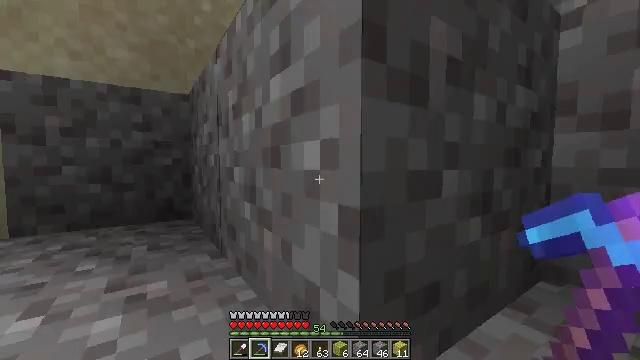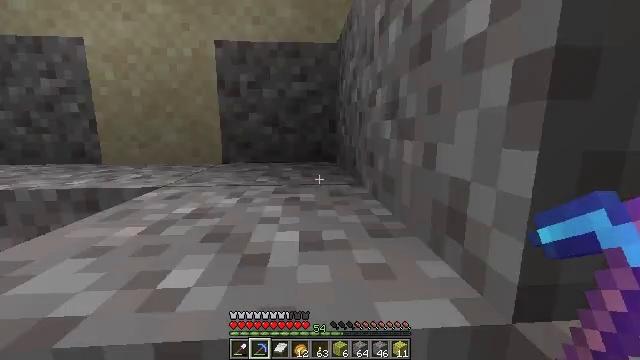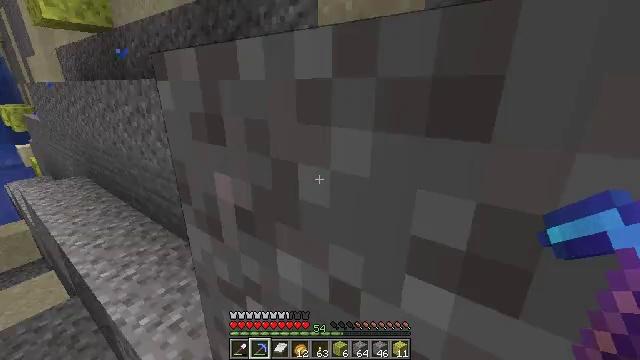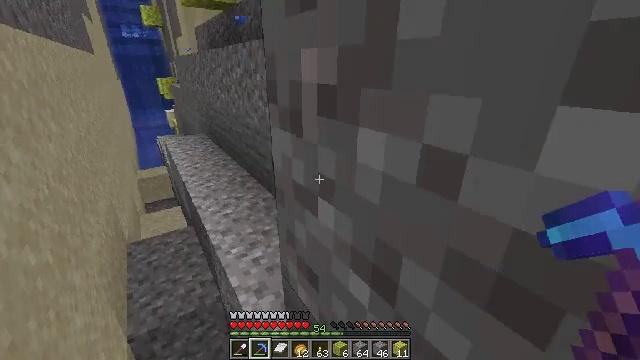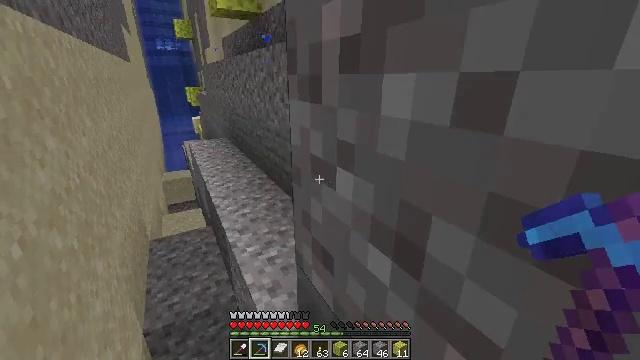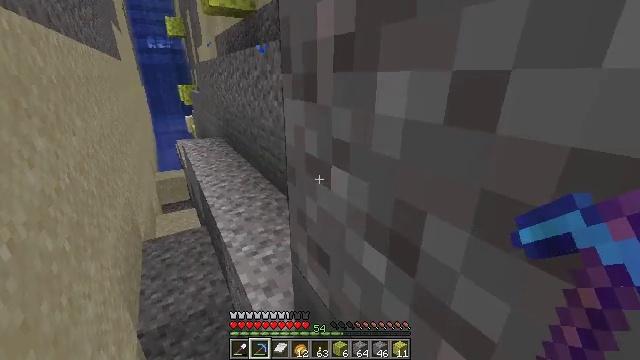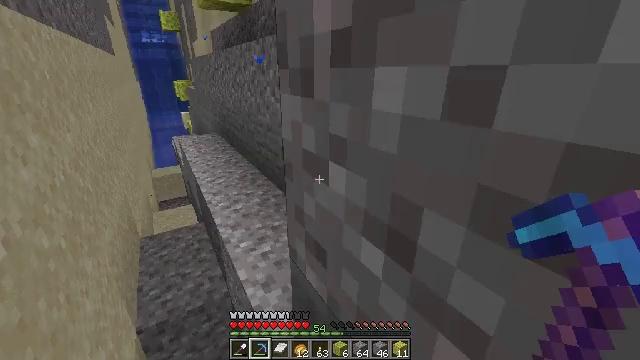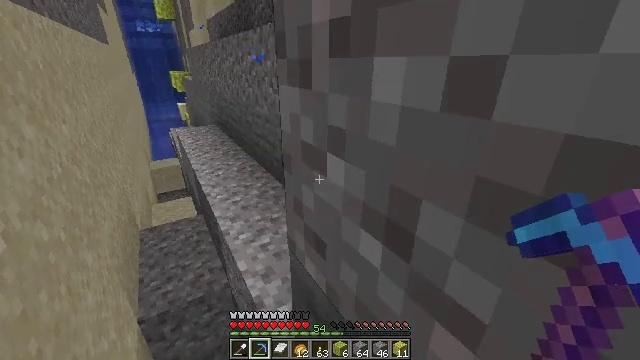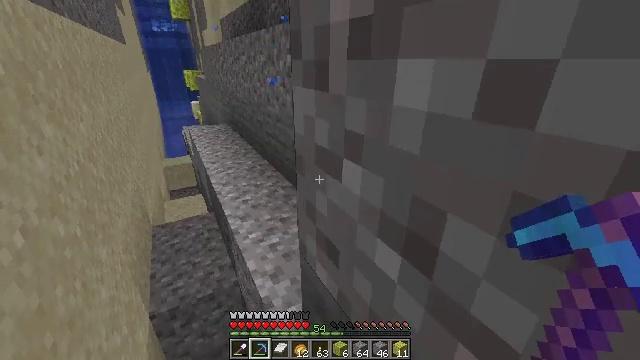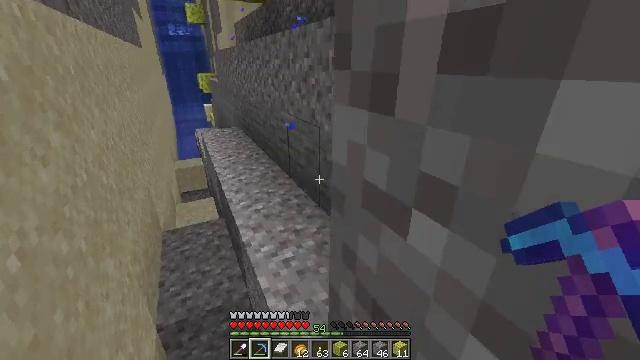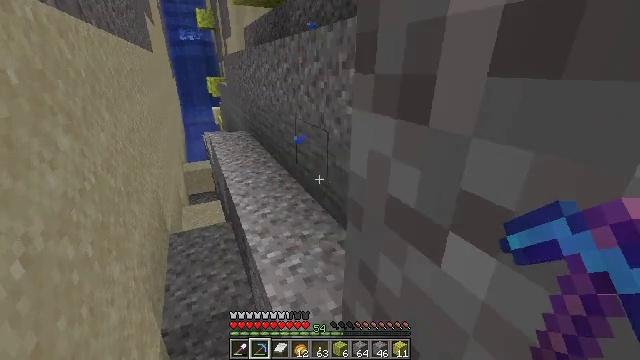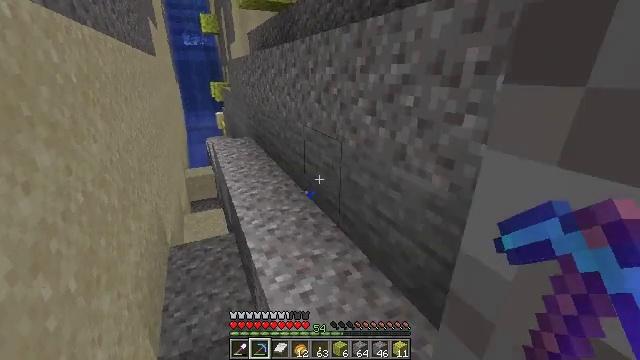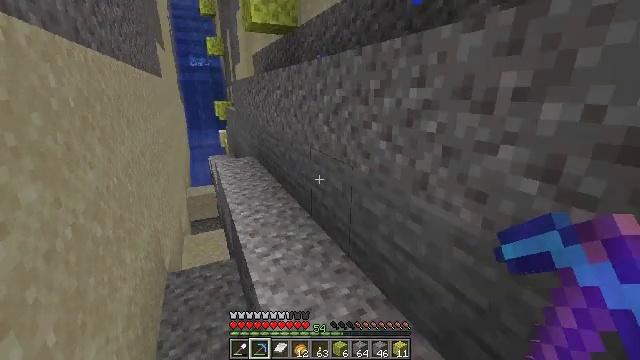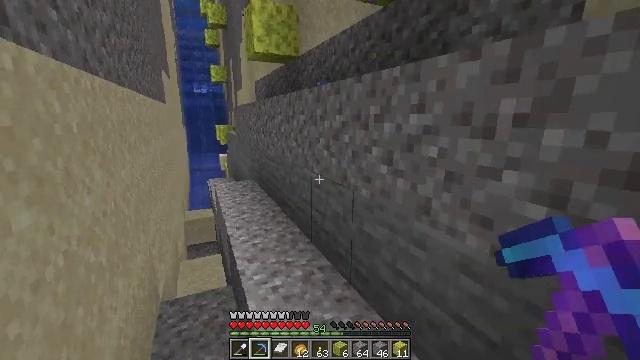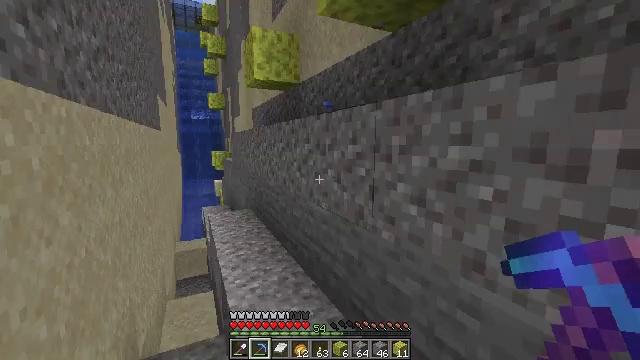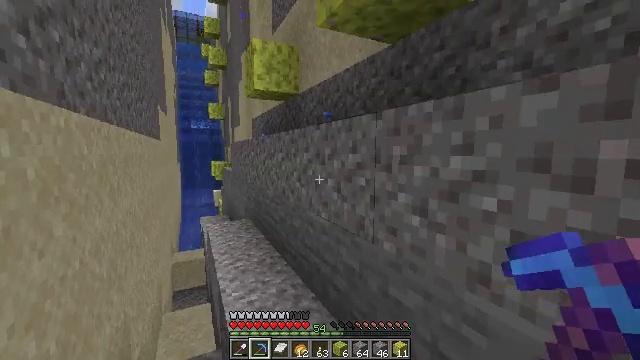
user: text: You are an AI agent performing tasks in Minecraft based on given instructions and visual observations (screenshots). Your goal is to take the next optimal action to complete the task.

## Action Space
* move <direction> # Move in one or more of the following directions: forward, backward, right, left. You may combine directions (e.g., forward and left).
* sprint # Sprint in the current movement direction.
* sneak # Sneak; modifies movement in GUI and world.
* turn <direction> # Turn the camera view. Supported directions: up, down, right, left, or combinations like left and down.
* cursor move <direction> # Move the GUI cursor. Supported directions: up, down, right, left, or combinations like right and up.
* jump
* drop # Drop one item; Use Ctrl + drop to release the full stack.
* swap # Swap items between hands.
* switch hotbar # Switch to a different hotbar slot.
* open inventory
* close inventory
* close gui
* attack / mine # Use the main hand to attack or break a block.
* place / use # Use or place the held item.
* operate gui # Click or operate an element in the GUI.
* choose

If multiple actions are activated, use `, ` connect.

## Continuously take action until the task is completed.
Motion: motion action
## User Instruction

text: Mine gravel from the ground.
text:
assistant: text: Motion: turn left and down
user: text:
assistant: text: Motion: turn left and down
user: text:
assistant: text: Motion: turn left and down
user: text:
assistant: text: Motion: turn left and up
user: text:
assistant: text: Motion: turn right
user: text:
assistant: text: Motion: no_op
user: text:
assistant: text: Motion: turn down
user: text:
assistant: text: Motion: move forward, turn left
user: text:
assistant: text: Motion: move forward, turn left
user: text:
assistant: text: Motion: move forward, turn left
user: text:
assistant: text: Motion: move forward, turn up
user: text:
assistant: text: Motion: move forward, turn up
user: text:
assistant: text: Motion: move forward, turn up
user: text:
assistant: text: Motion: move forward, turn right and up
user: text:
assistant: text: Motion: move forward, turn up
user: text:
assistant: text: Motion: move forward
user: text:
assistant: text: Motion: move forward
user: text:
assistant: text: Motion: turn right
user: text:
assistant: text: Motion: turn right and down
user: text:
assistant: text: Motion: turn right and down
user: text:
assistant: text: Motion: move left, turn right
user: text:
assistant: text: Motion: move left, turn right
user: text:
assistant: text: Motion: move left, turn right and up
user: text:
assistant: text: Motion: turn right
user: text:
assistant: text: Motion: turn left and up
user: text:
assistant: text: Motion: turn left
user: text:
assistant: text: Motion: turn right and down
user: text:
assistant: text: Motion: turn right and down
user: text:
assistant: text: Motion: turn right and up
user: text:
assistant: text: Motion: turn right and up